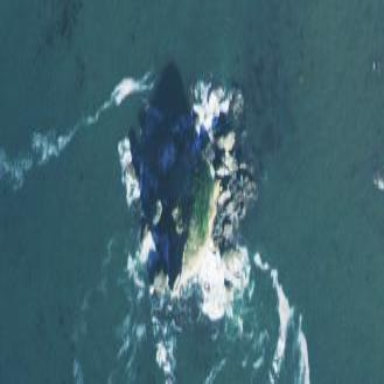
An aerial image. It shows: Islet located along the natural coastline.